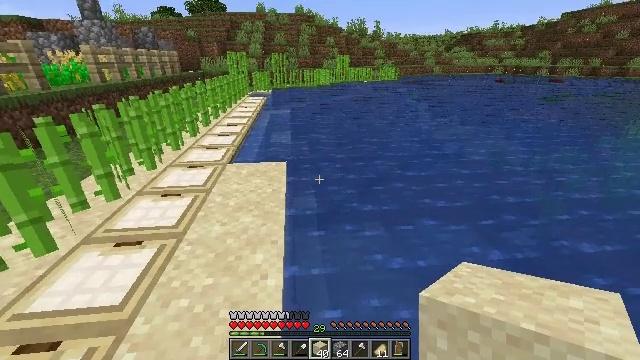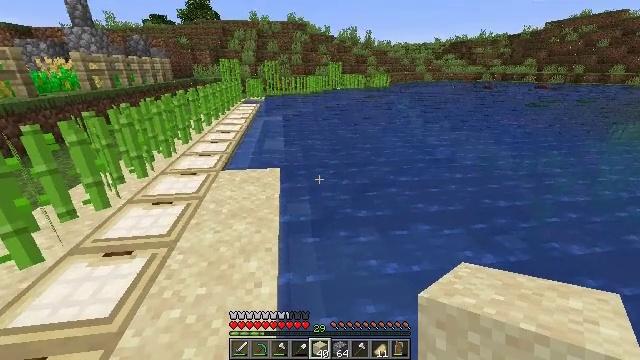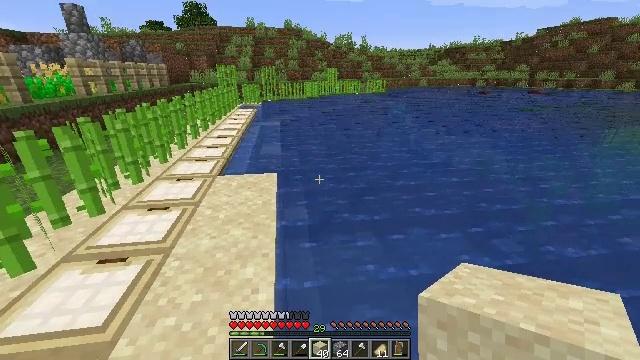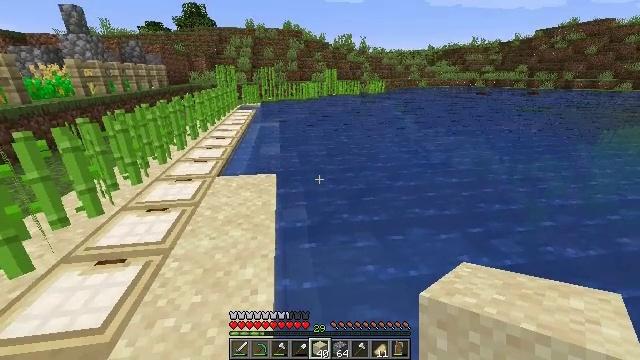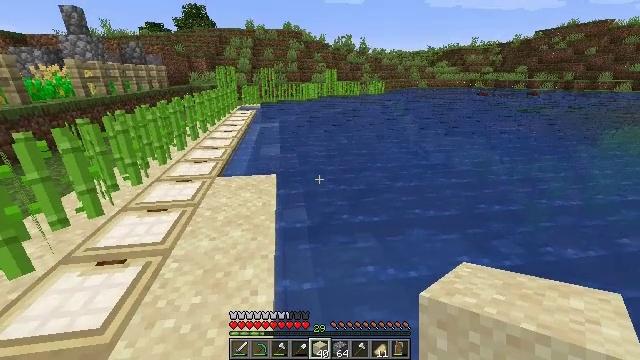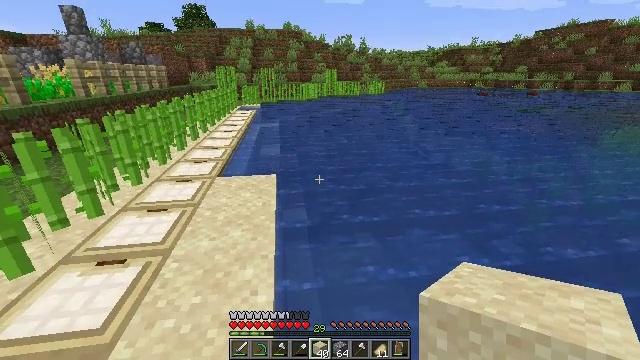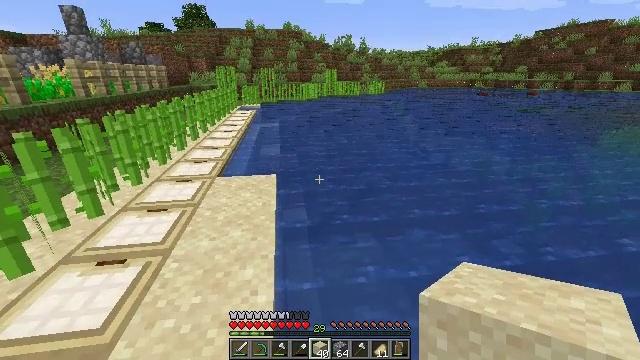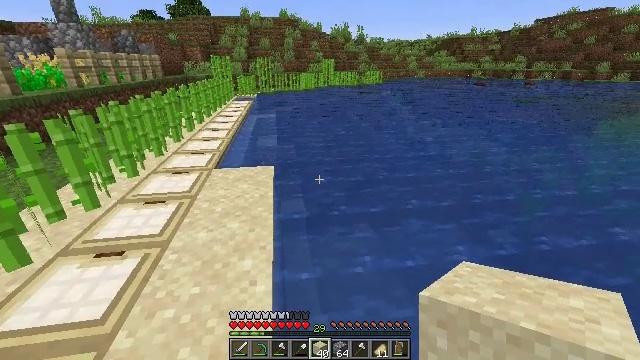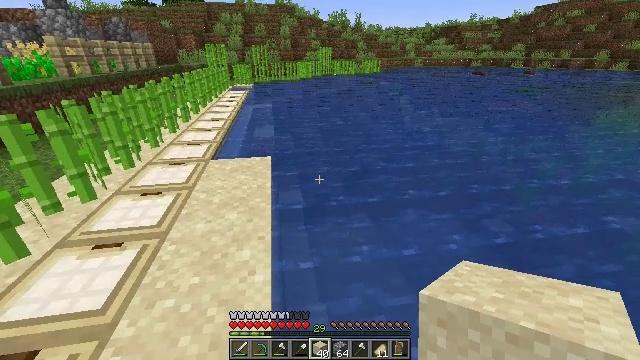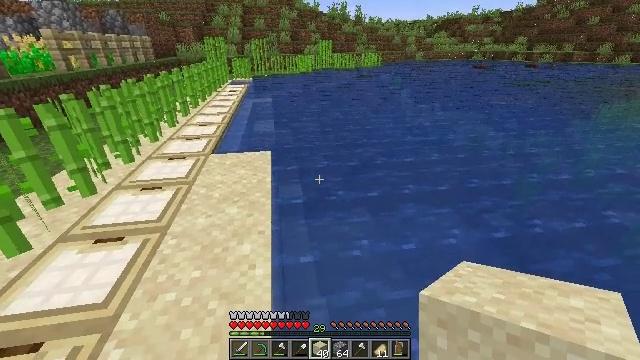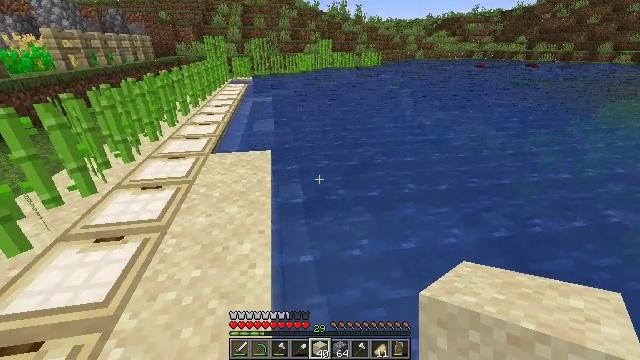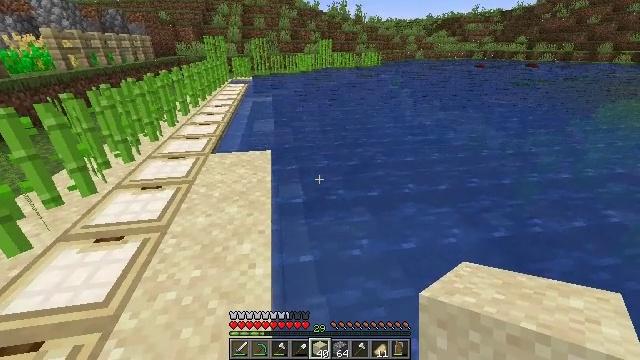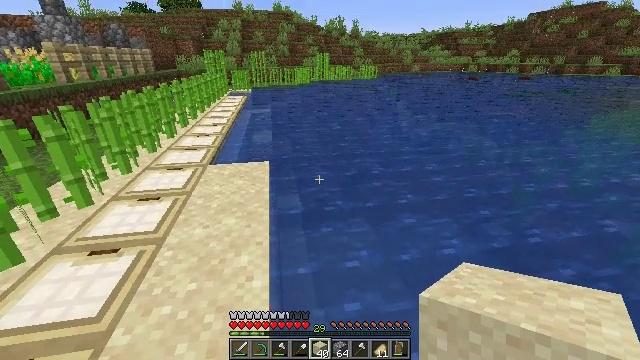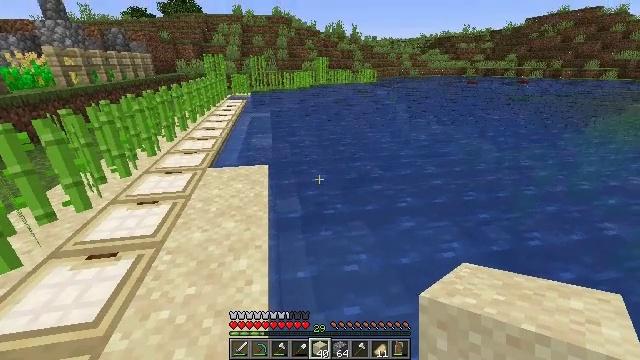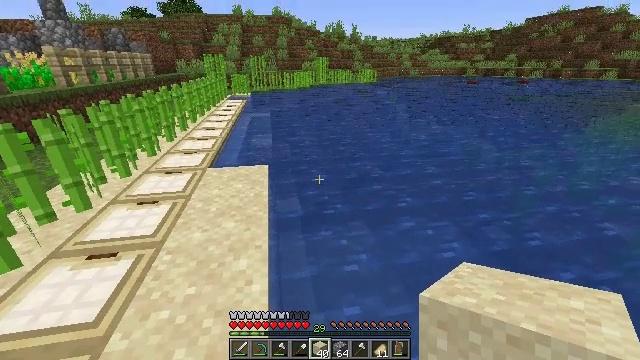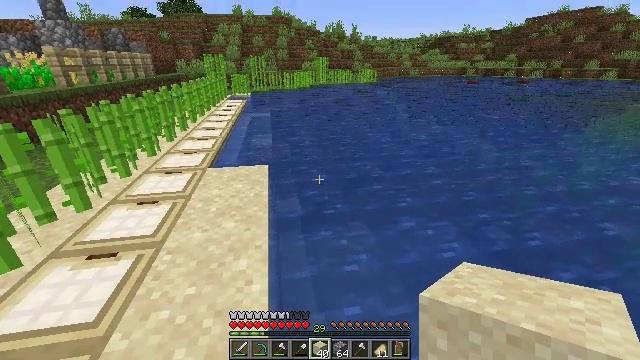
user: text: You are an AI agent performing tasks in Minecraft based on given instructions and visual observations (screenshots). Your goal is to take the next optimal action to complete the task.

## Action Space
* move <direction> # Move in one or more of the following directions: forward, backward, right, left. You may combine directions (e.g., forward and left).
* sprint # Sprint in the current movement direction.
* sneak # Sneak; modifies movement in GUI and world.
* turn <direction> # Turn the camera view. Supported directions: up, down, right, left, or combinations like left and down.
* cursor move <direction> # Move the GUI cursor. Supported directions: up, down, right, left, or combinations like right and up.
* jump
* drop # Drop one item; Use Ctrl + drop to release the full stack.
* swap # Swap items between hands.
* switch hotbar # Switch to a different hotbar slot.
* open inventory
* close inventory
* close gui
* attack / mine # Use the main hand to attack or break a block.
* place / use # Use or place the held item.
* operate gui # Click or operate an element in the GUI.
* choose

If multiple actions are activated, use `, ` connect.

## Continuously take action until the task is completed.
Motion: motion action
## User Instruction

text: Craft sandstone by placing sand in a 2x2 pattern.
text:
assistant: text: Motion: turn right and up
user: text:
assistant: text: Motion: turn up
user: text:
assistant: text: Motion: no_op
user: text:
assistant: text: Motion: no_op
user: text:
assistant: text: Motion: no_op
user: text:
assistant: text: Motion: no_op
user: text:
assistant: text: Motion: turn down
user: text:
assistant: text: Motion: turn down
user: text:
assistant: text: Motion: turn down
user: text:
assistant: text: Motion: no_op
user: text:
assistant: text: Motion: no_op
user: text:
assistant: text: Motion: turn up
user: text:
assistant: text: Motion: no_op
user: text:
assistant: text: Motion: no_op
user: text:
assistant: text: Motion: no_op
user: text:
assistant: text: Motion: no_op
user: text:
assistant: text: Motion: turn down
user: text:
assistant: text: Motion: turn down
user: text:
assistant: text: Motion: no_op
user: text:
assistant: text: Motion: no_op
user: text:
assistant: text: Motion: no_op
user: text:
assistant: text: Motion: no_op
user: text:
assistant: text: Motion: turn right and up
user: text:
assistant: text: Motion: turn up
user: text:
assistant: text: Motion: turn up
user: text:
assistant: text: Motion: no_op
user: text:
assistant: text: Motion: no_op
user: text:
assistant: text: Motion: turn down
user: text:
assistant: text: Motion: turn down
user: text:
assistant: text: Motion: turn down